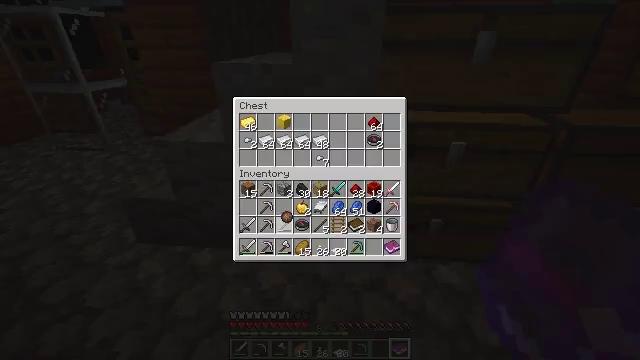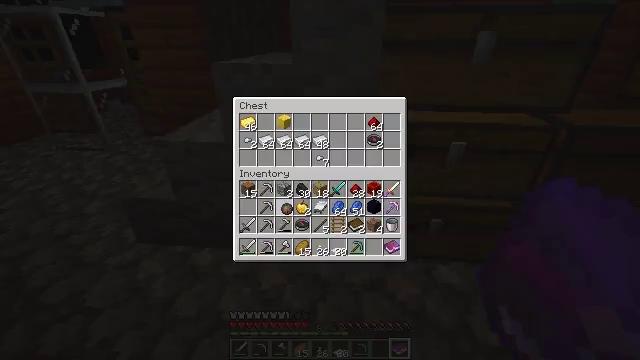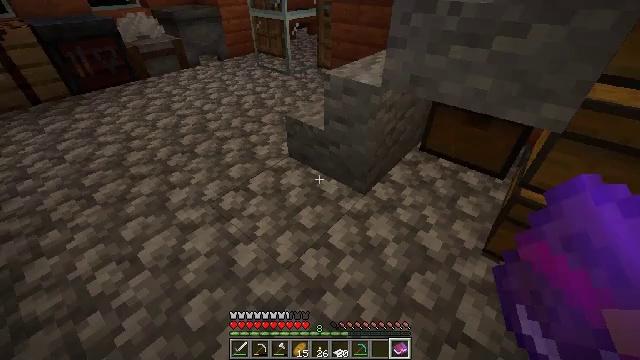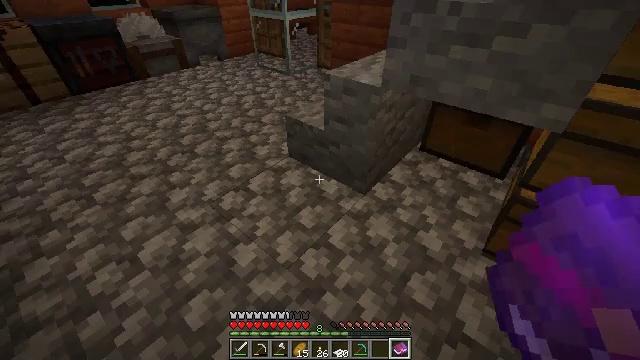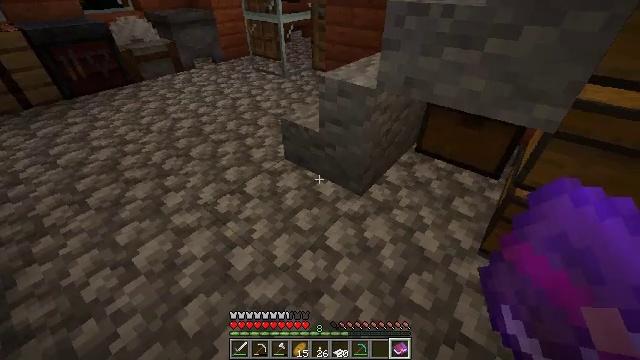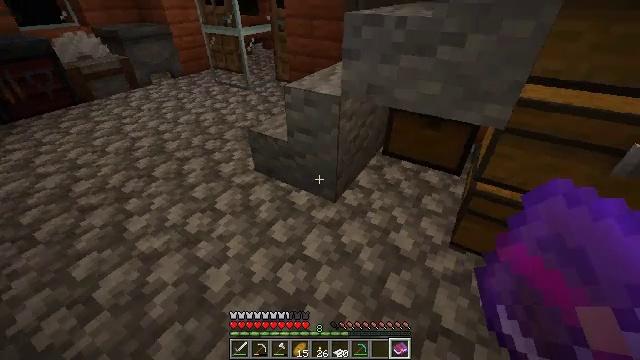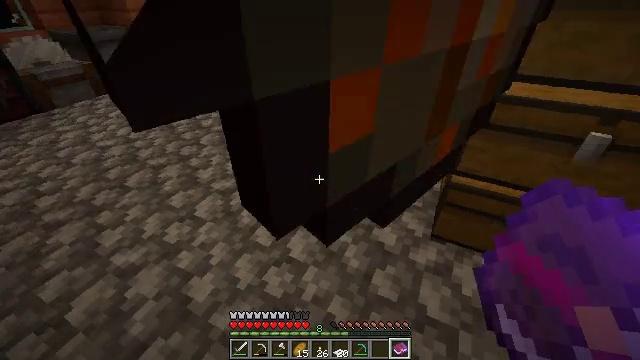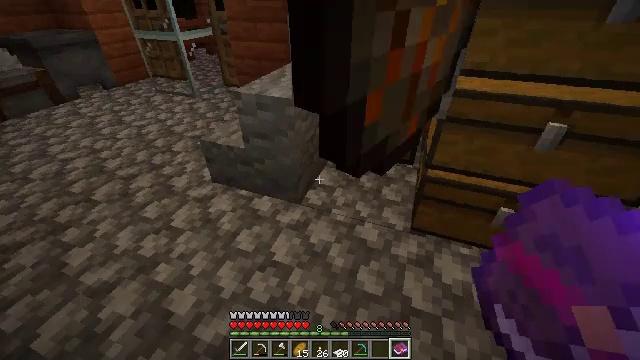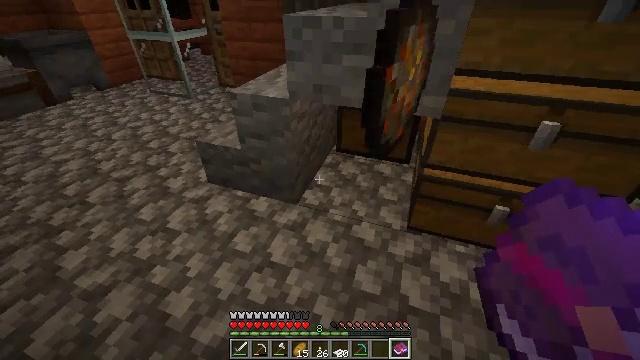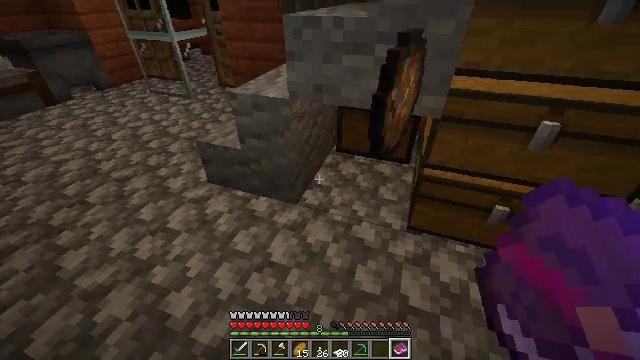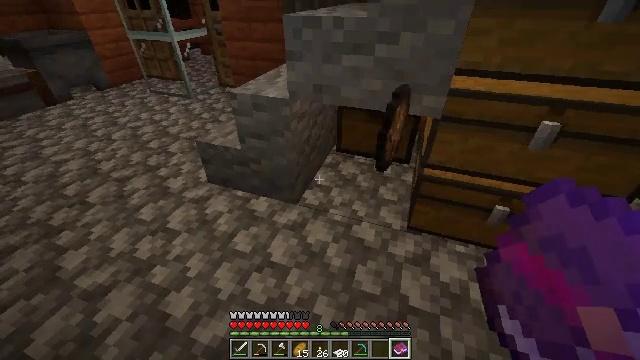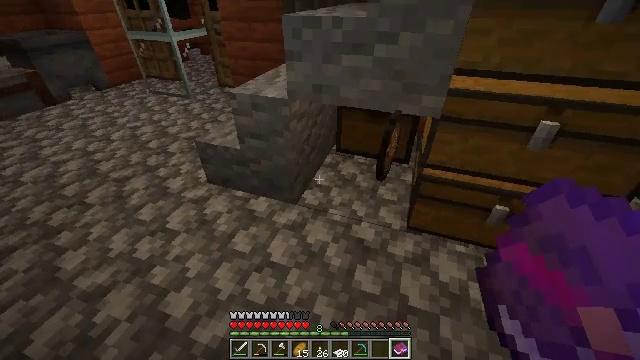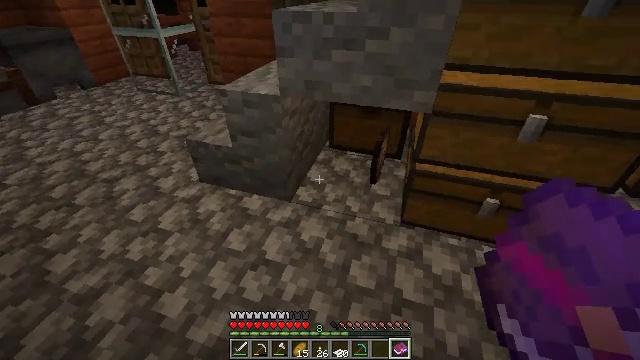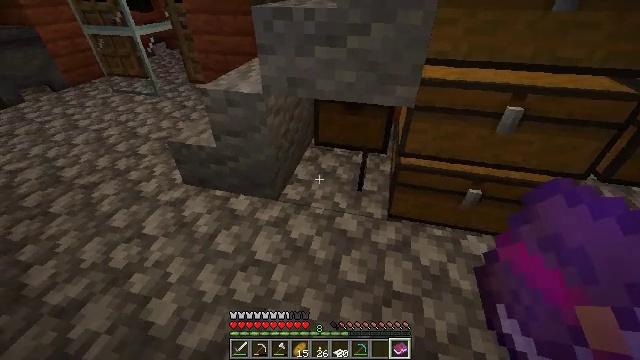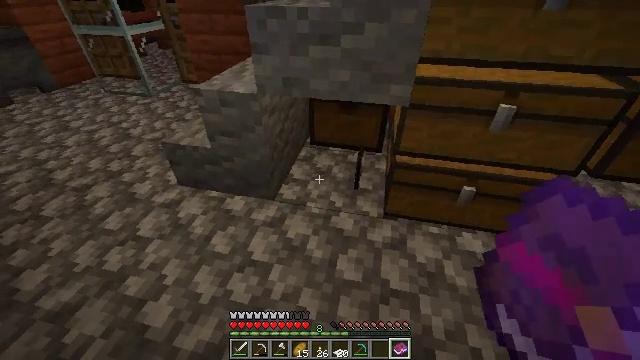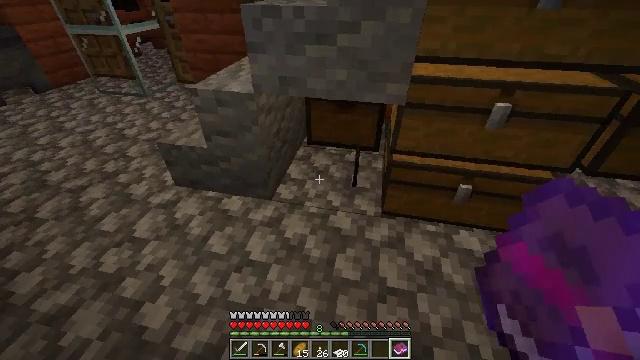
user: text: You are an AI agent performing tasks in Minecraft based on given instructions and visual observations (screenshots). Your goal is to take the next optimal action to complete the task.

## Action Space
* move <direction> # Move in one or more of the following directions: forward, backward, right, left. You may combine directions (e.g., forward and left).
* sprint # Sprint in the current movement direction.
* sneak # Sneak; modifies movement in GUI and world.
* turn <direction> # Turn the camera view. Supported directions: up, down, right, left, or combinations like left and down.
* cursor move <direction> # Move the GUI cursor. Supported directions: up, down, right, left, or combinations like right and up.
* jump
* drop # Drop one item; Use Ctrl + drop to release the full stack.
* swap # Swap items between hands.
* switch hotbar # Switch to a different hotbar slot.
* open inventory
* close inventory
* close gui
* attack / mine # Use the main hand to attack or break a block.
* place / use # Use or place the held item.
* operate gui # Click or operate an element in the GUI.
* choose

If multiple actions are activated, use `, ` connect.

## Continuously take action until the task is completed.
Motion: motion action
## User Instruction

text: Open the crafting table and craft a book.
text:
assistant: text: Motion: no_op
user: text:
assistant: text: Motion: turn left and down, attack / mine
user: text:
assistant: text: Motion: no_op
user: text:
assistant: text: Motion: turn right
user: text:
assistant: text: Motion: turn right and up
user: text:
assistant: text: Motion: turn right
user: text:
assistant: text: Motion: turn right
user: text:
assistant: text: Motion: no_op
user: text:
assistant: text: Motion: no_op
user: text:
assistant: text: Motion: no_op
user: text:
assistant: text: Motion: no_op
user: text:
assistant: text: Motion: turn right
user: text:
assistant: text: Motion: turn right
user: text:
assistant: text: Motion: turn right
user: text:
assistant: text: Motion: no_op
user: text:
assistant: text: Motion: no_op
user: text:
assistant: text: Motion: no_op
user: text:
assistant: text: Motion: turn right
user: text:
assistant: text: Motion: turn right
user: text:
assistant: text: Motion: no_op
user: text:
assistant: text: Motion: no_op
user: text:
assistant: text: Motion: no_op
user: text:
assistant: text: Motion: no_op
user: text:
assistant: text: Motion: no_op
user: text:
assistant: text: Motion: no_op
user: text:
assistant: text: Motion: no_op
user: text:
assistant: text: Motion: move forward
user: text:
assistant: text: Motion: move forward
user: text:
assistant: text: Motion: move forward, turn right and down
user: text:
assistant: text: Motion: move forward, turn right and down